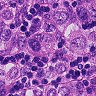
Metastatic tissue present: yes